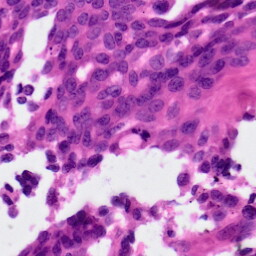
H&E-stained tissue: Ovarian